Question: This is my JSON:

I need to access to 'extra_services' and get the 'service_name'.
I know I can do it directly using Gson but the problem is that I need to use getters and setters because I'm using an adapter inside of a recycler, how can I do that?
here is my adapter class where I need to get the service name
'''
public class ExtraServicesAdapter extends RecyclerView.Adapter<ExtraServicesAdapter.ViewHolder> implements View.OnClickListener
{
private ArrayList<Business> businessList;
private Activity activity;
private int layoutMolde,idb;
public ExtraServicesAdapter(Activity activity, ArrayList<Business> list, int layout)
{
this.activity = activity;
this.businessList = list;
layoutMolde = layout;
}
@Override
public ExtraServicesAdapter.ViewHolder onCreateViewHolder(ViewGroup parent, int viewType)
{
View view = LayoutInflater.from(parent.getContext()).inflate(R.layout.row_services_basic, parent, false);
return new ViewHolder(view);
}
@Override
public void onBindViewHolder(ViewHolder holder, int position)
{
if(businessList.get(position).getExtra_services()==null)
{
holder.txtNameServiceBasic.setText("There's nothing to show");
}
holder.txtNameServiceBasic.setText(businessList.get(position).getExtra_services());
}
@Override
public int getItemCount()
{
return businessList.size();
}
@Override
public void onClick(View v)
{
}
public class ViewHolder extends RecyclerView.ViewHolder
{
public TextView txtNameServiceBasic;
public ViewHolder( View itemView)
{
super(itemView);
txtNameServiceBasic = (TextView) itemView.findViewById(R.id.txtNameServiceBasic);
}
}
}
'''
and this is my class where are the getters and setters that I'm using
'''
public class Business {
private Integer id,rating;
private String name, description, cover_url_string, logo_url_string, icon_default,business_name,cover_default,extra_services;
private Boolean status;
public Business(){}
public Business(Integer id,Integer rating,String business_name, String name, String description, String logo_url_string, String cover_default, String icon_default,String cover_url_string,String extra_services) {
this.id = id;
this.name = name;
this.business_name=business_name;
this.description = description;
this.logo_url_string = logo_url_string;
this.cover_url_string = cover_url_string;
this.rating=rating;
this.icon_default=icon_default;
this.cover_default=cover_default;
this.extra_services=extra_services;
}
public Integer getId() {
return id;
}
public void setId(Integer id) {
this.id = id;
}
public Integer getRating() {
return rating;
}
public String getBusiness_name() {
return business_name;
}
public void setBusiness_name(String business_name) {
this.business_name = business_name;
}
public String getDescription() {
return description;
}
public void setDescription(String description) {
this.description = description;
}
public String getName() {
return name;
}
public void setName(String name) {
this.name = name;
}
public String getLogo_url_string() {
return logo_url_string;
}
public void setLogo_url_string(String logo_url_string) {
this.logo_url_string = logo_url_string;
}
public String getIcon_default() {
return icon_default;
}
public String getCover_default() {
return cover_default;
}
public String getCover_url_string() {
return cover_url_string;
}
public String getExtra_services() {
return extra_services;
}
public void setExtra_services() {
this.extra_services=extra_services;
}
}
'''
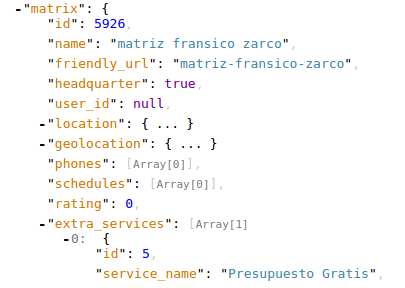
Answer: You can add an 'ExtraServices' class that contains a list of 'ExtraService'
'''
public class ExtraService {
private String Id;
private String ServiceName;
public String getId() {
return Id;
}
public void setId(String Id) {
this.Id = Id;
}
public String getServiceName() {
return ServiceName;
}
public void setServiceName(String ServiceName) {
this.ServiceName = ServiceName;
}
'''
'''
public class ExtraServices {
private List<ExtraService> extraServicesList;
public List<ExtraService> getExtraServicesList() {
return extraServicesList;
}
public void setExtraServicesList(List<ExtraService> extraServicesList) {
this.extraServicesList = extraServicesList;
}
public void add(ExtraService extraService){
if(extraServicesList == null){
extraServicesList = new ArrayList<>();
}
extraServicesList.add(extraService);
}
'''
And in your 'Business' class add getters and setters of 'ExtraServices'
'''
private ExtraServices extraServices;
public ExtraServices getExtraServices () {
return extraServices;
}
public void setExtraServices (ExtraServices extraServices) {
this.extraServices = extraServices;
}
'''
After you have to do the setter process and in your Adapter you should do something like this:
'''
holder.txtNameServiceBasic.setText(businessList.get(position).getExtraServices().getExtraServicesList().get(posistion).getServiceName());
'''